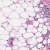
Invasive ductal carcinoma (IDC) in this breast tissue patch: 0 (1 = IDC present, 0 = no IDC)